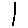
Label: line